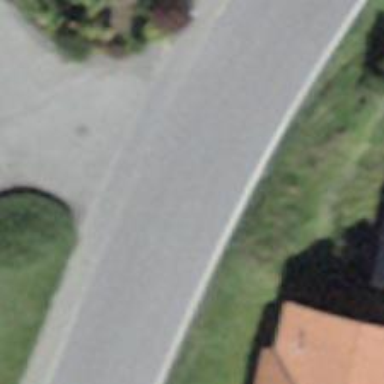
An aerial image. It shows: Secondary road.